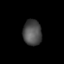
Tissue: lung
Cell type: Endothelial cells
Senescence score: 0.6017
Nuclear area (px): 460
Mean DAPI intensity: 78.022